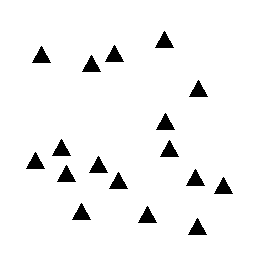
Squares: 0
Triangles: 17
Stars: 0
Total shapes: 17